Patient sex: F
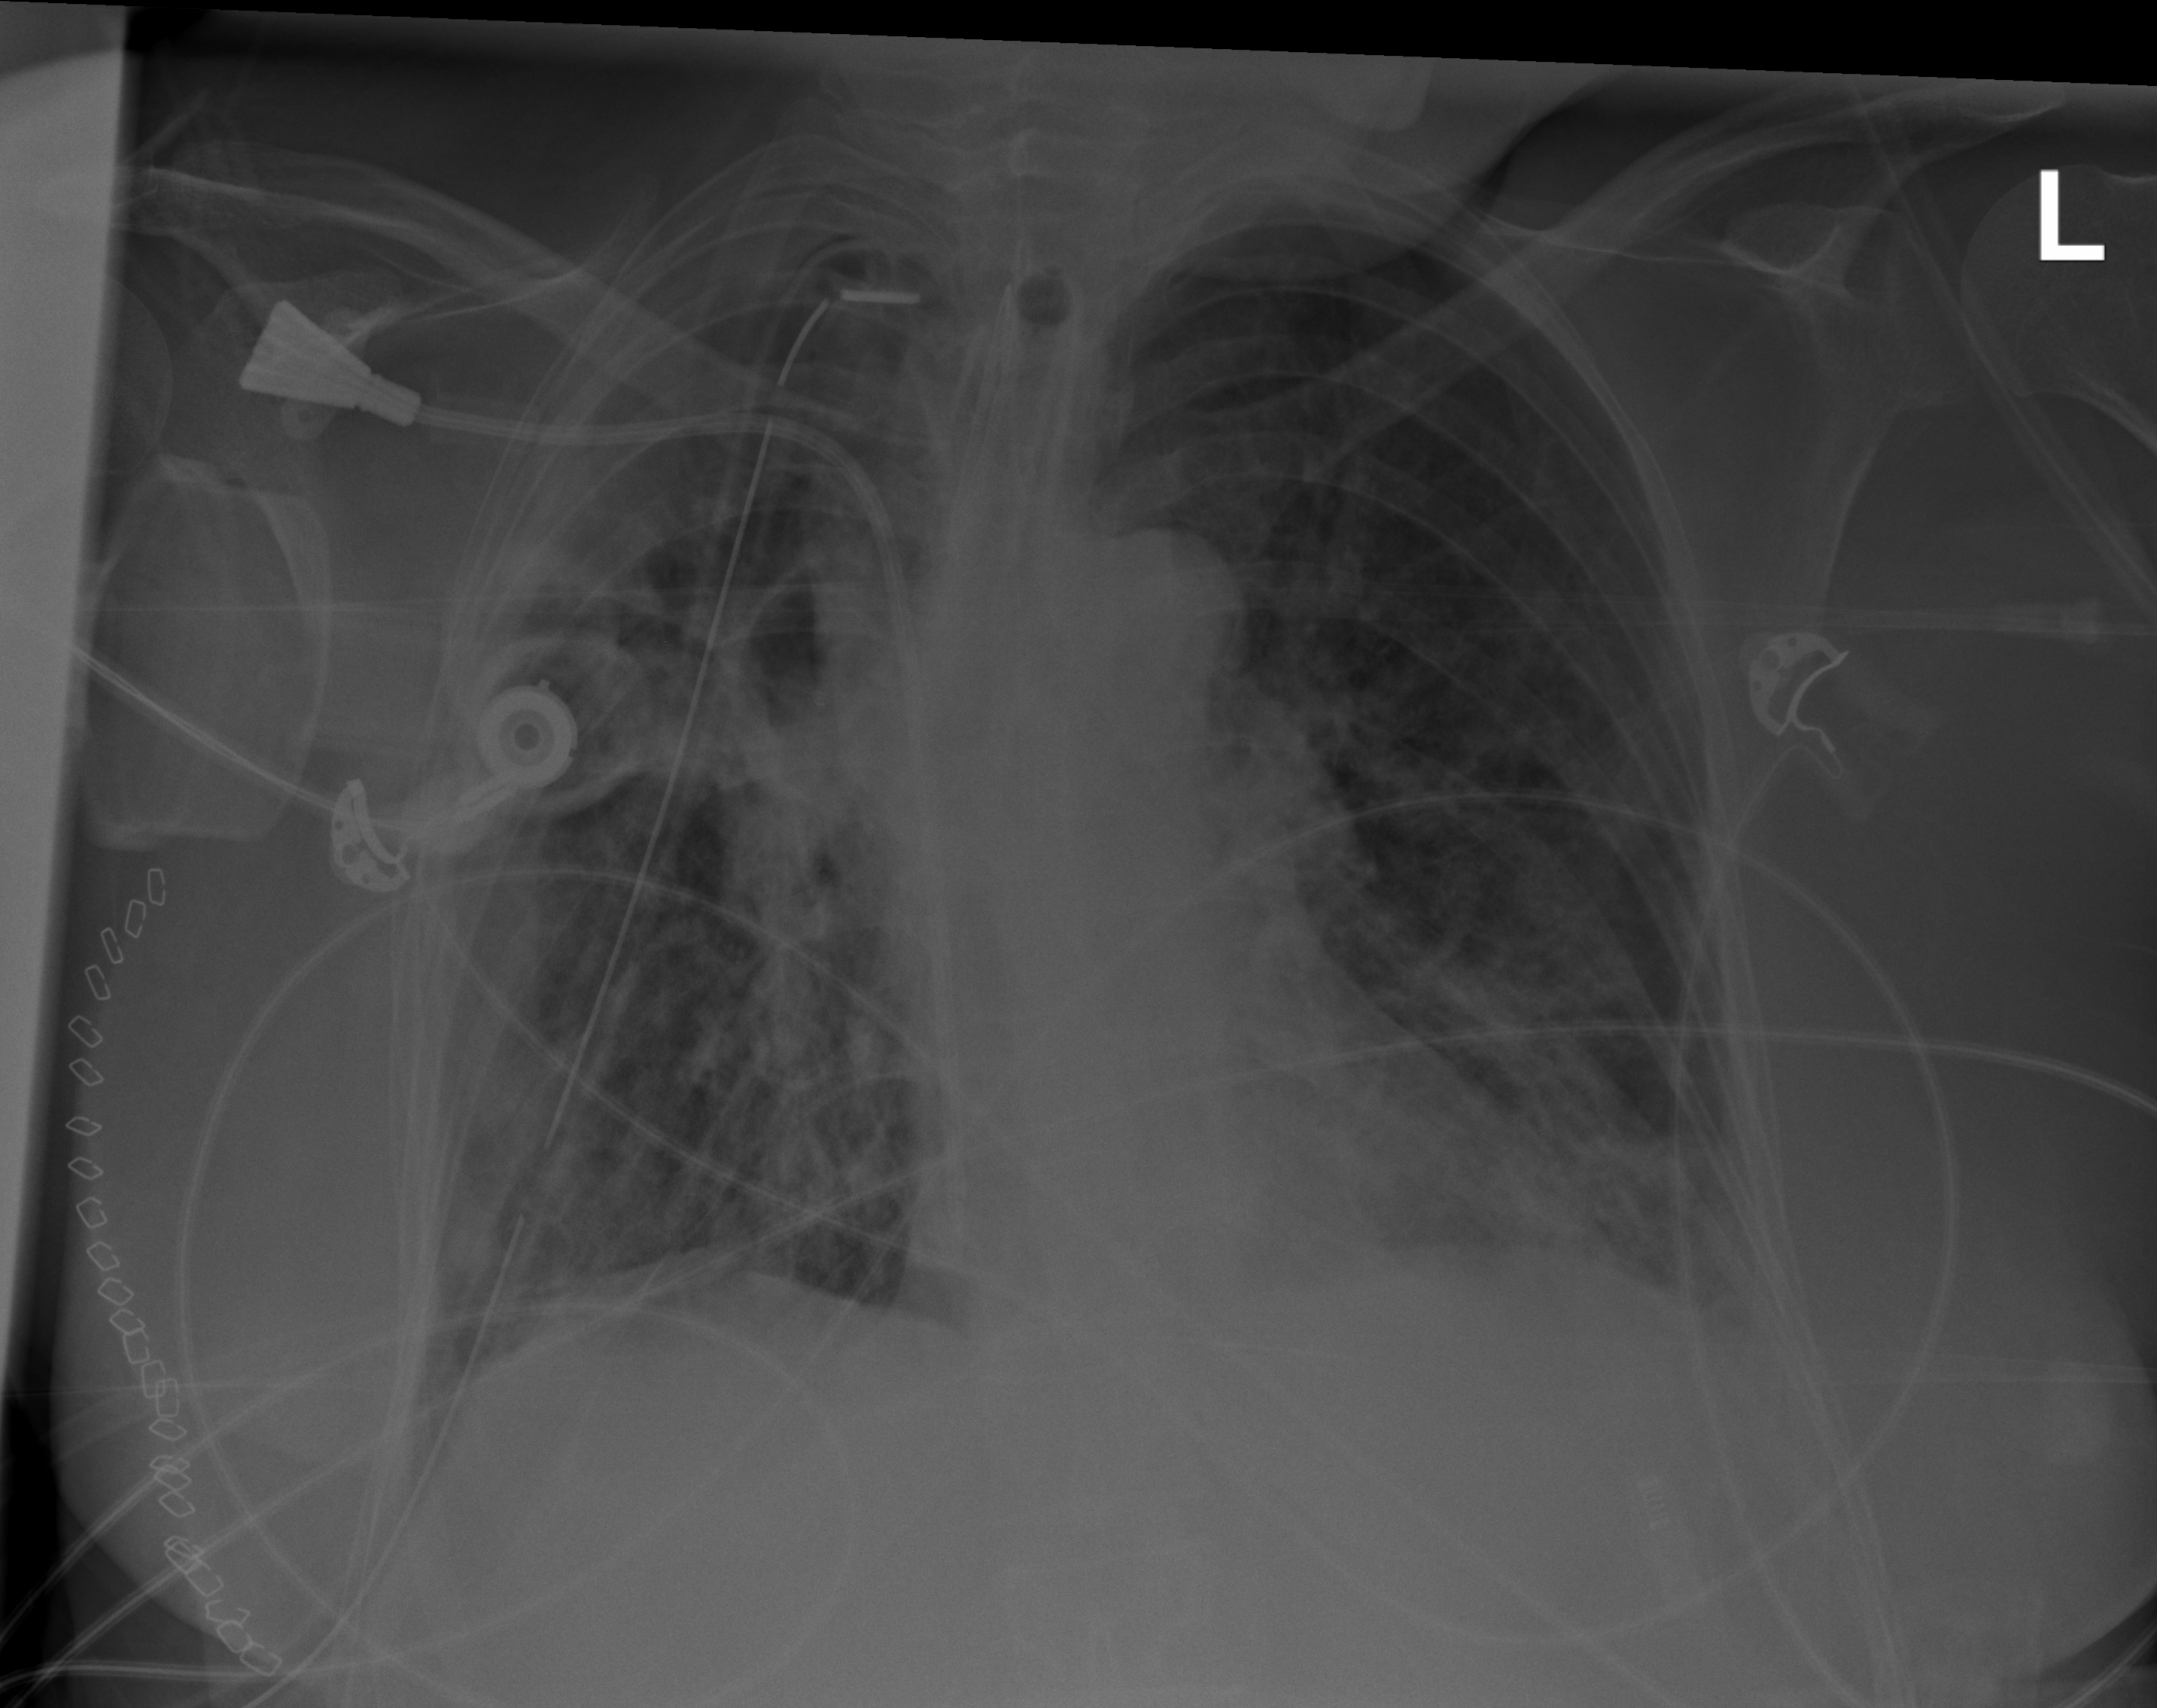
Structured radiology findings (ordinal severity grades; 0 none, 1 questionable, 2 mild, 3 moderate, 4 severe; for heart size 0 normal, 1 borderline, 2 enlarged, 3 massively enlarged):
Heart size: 0
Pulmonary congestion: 2
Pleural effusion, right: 2
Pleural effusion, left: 2
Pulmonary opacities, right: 2
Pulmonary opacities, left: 2
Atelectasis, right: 3
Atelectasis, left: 2